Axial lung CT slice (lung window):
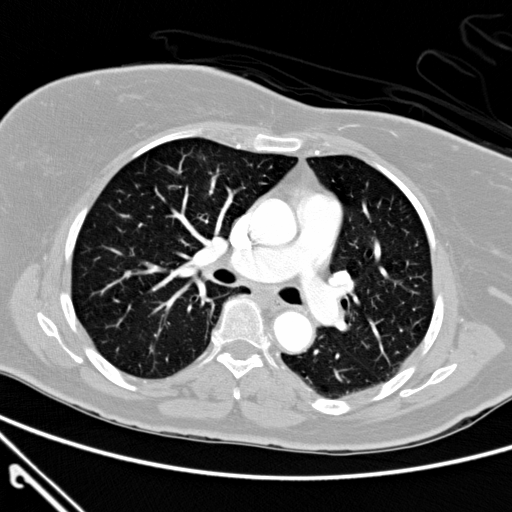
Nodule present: yes
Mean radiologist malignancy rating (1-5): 3